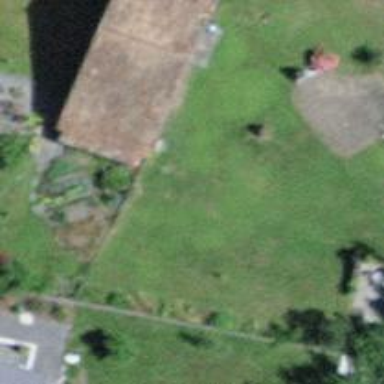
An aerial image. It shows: Barn.